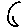
Label: moon